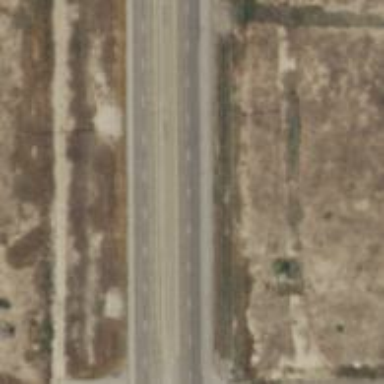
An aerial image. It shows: Asphalt trunk highway classified as expressway.